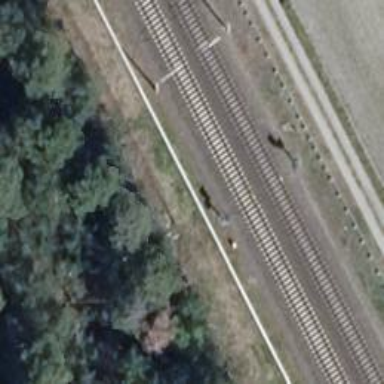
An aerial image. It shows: Light signal at railway crossing.